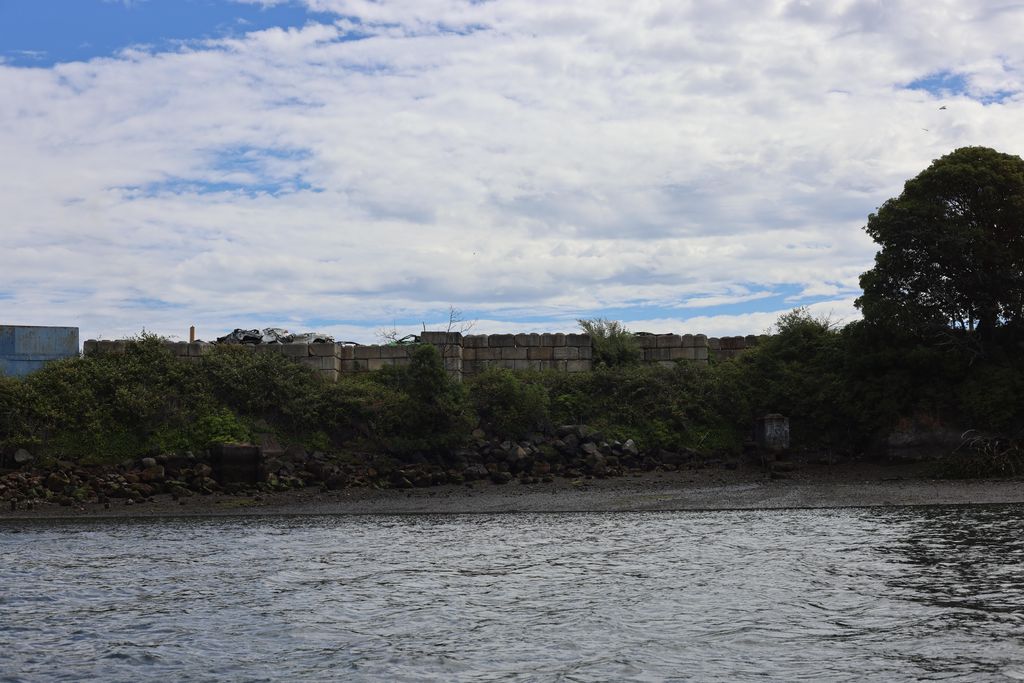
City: victoria